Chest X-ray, PA view. Patient: 40 years old, sex F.
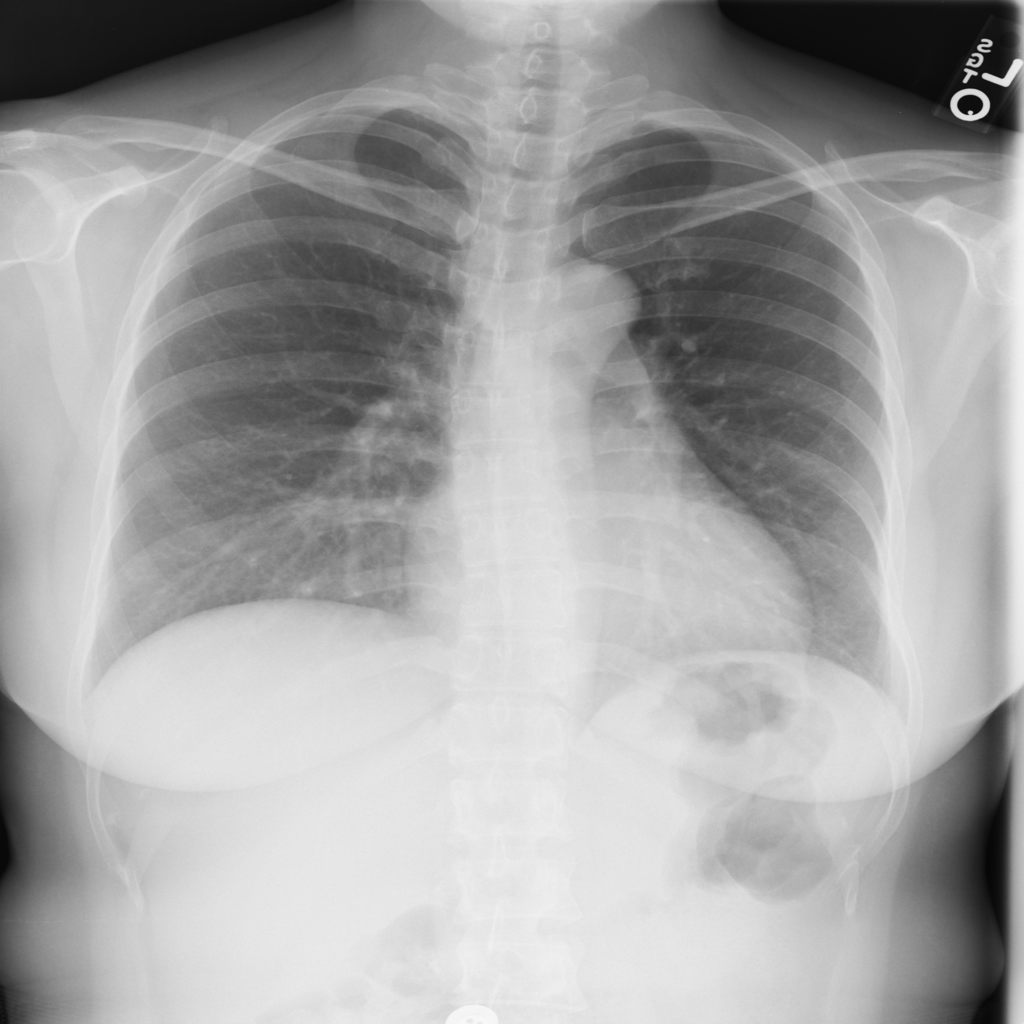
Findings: No Finding